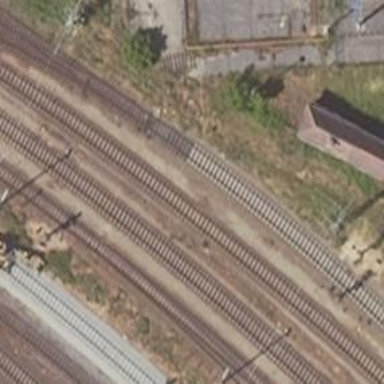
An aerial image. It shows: Rail siding with electrified contact lines for trains.